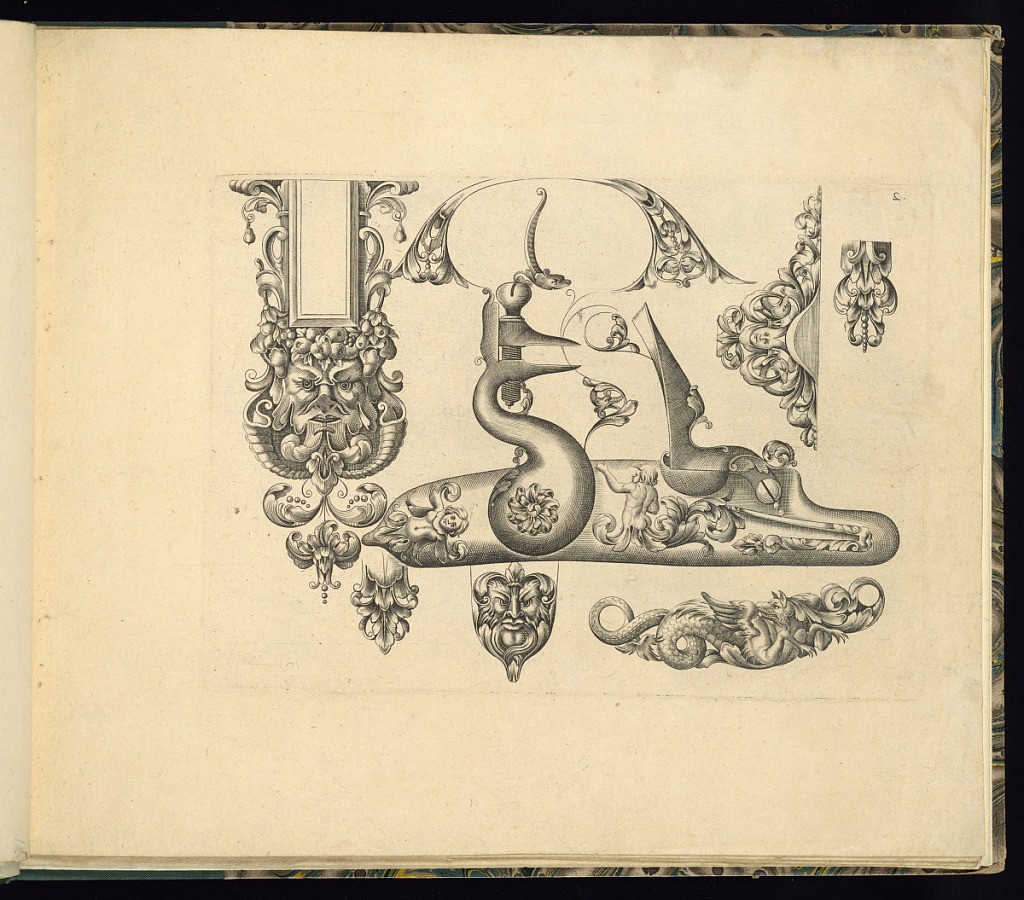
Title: Designs for Gun Parts and Ornament
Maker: Thobie Tourneur, Le Thuraine, French, active ca. 1630 – ca. 1690
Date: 1660
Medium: Engraving on laid paper
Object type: Print
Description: Designs for gun parts (flint lock and ornament) decorated with grotesque ornaments, mascarons (masks), fantastical animals, putti, fruit, scrolling leaves (rinceaux), cartouche, rosettes, and fleurons. The plate is numbered.